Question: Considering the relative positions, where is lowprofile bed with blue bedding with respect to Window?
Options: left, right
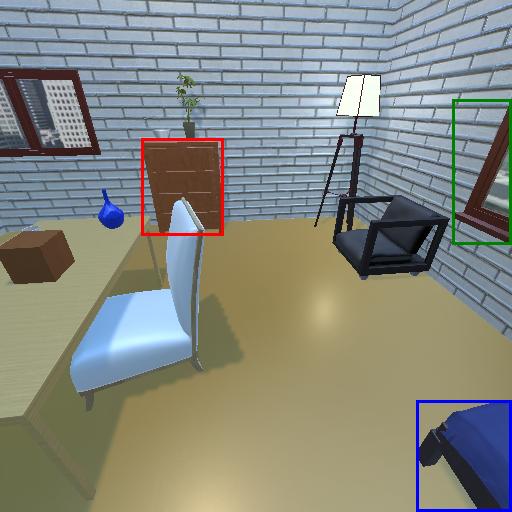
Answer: left